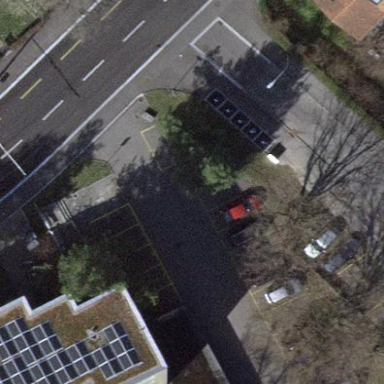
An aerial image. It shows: Parking area is available.